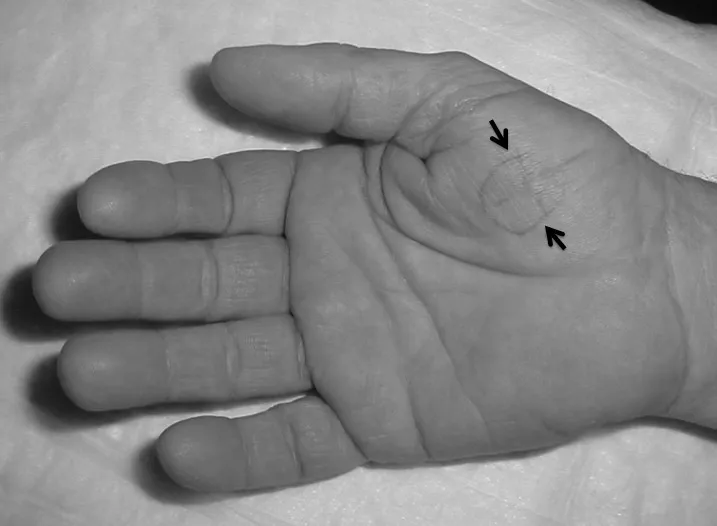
Eminence thenar of the right hand with the areas where the neoformation was found (black arrows) and the Love test was positive.
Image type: medical_photograph (other_medical_photograph)